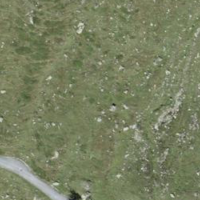
EUNIS habitat code: 26
Species observed at this site:
Dactylorhiza sambucina